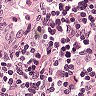
Metastatic tissue present: yes